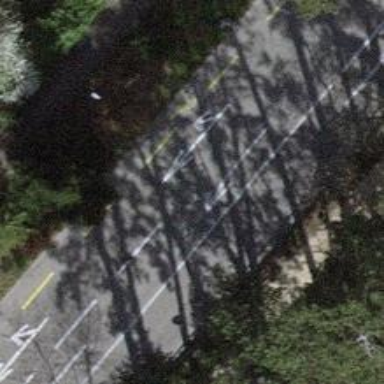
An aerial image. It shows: Secondary road with asphalt surface. There is dedicated cycle lane on the left side.